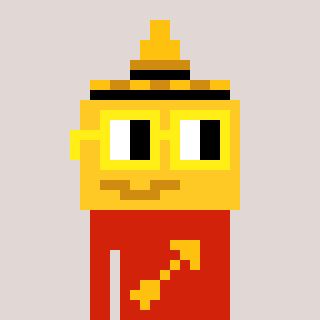
a pixel art character with square yellow glasses, a mustard-shaped head and a red-colored body on a warm background